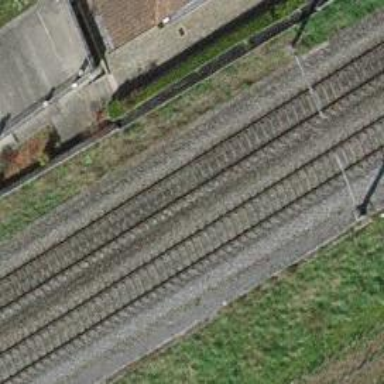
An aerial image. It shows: Single railway track with electrified contact line.